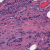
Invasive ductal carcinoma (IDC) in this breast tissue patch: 1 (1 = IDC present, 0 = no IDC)